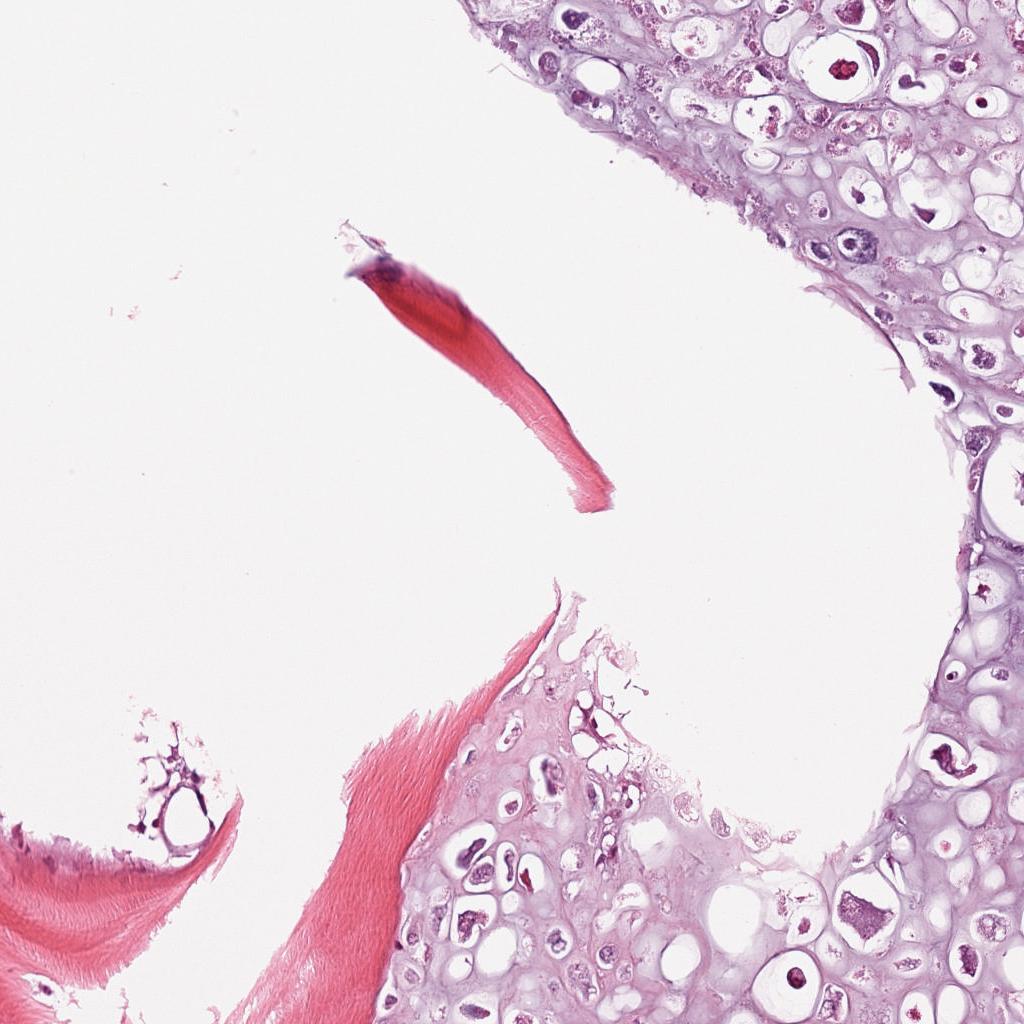
Label: Viable